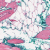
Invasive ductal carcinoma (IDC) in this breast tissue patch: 0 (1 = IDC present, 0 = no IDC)